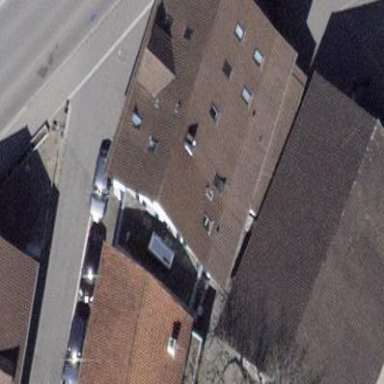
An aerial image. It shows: Restaurant in building.